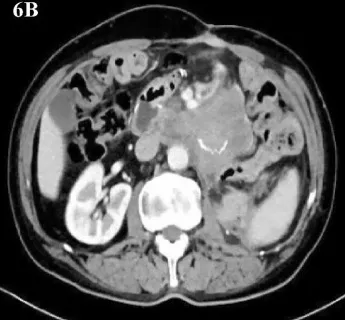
(A, B) Abdominal image before the sixth operation.
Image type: radiology (ct)